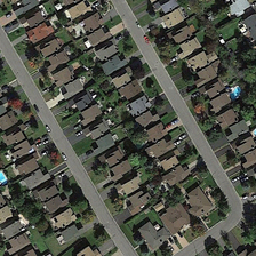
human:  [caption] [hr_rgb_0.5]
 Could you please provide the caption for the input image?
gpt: These trains are located on both sides of the road.

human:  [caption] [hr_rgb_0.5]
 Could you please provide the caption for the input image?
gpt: A row of houses was built on both sides.

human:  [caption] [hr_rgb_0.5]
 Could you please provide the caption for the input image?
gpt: These rows of houses line the road.

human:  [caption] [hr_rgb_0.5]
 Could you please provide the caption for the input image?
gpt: These house files are distributed on both sides of the street.

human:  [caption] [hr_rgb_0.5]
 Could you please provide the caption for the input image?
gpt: These rows of Houses are distributed on both sides of the road.